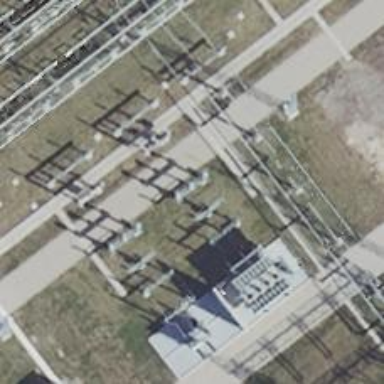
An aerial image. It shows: Power line with 3 cables in bay configuration.